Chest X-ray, PA view. Patient: 44 years old, sex F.
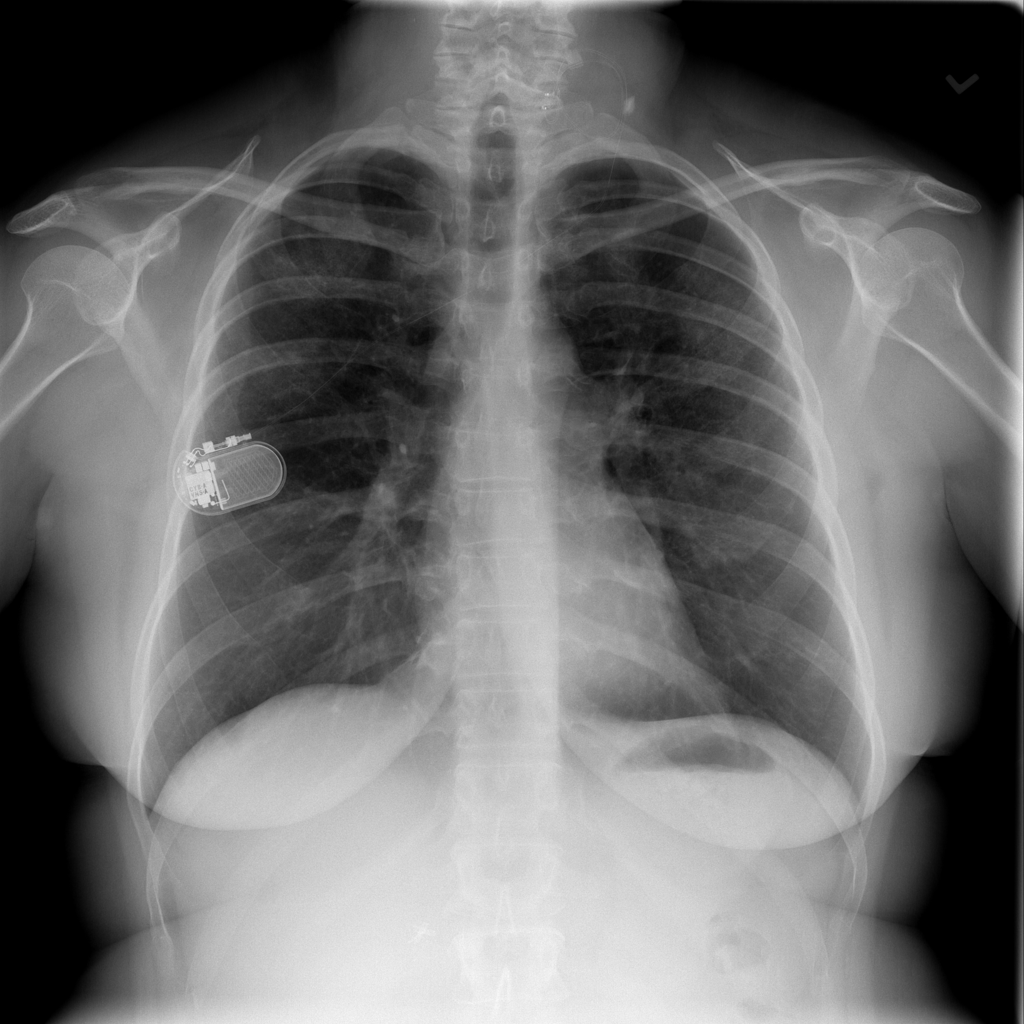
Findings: Consolidation, Nodule